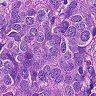
Metastatic tissue present: yes